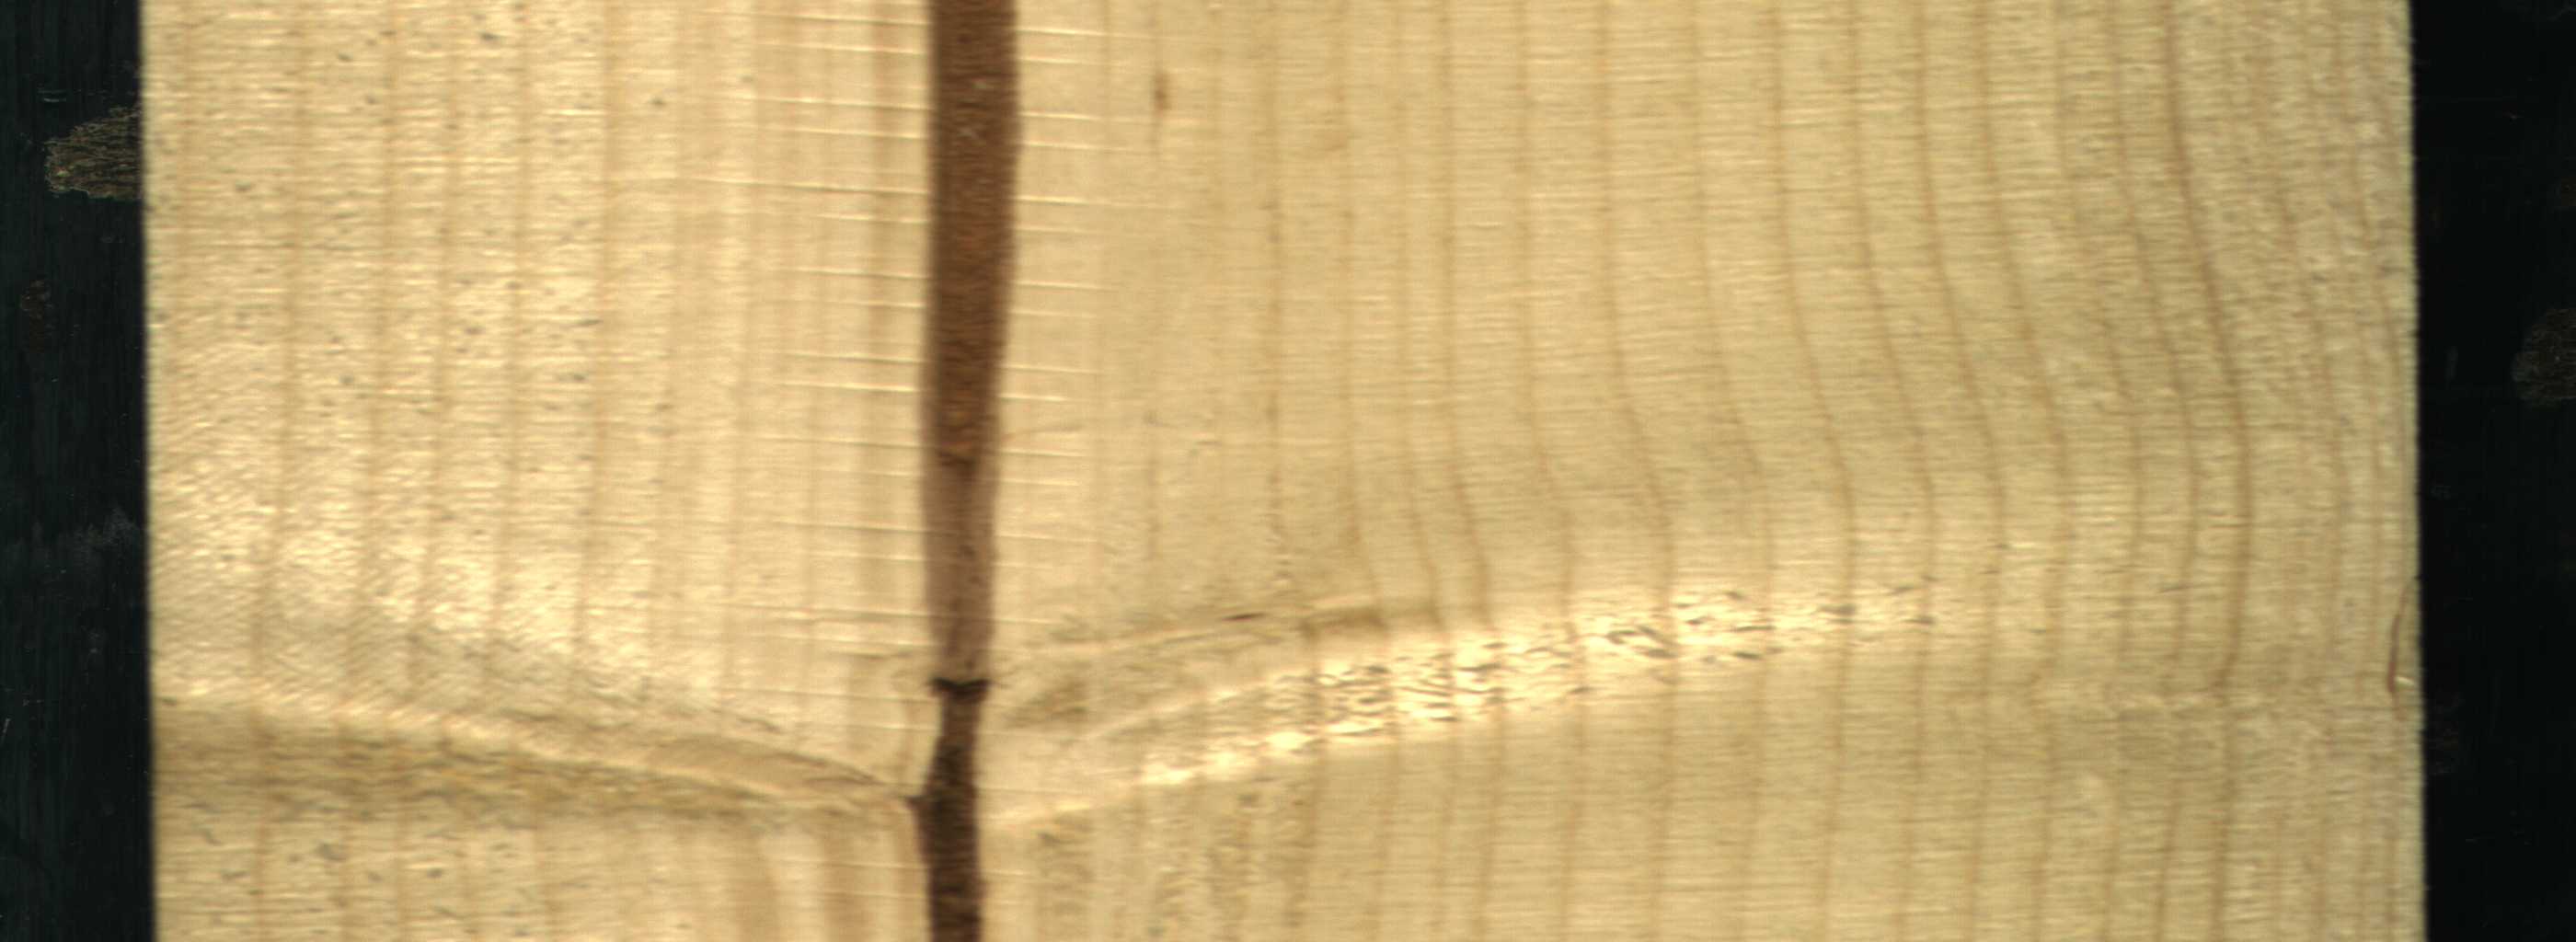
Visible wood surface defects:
Marrow